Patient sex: F
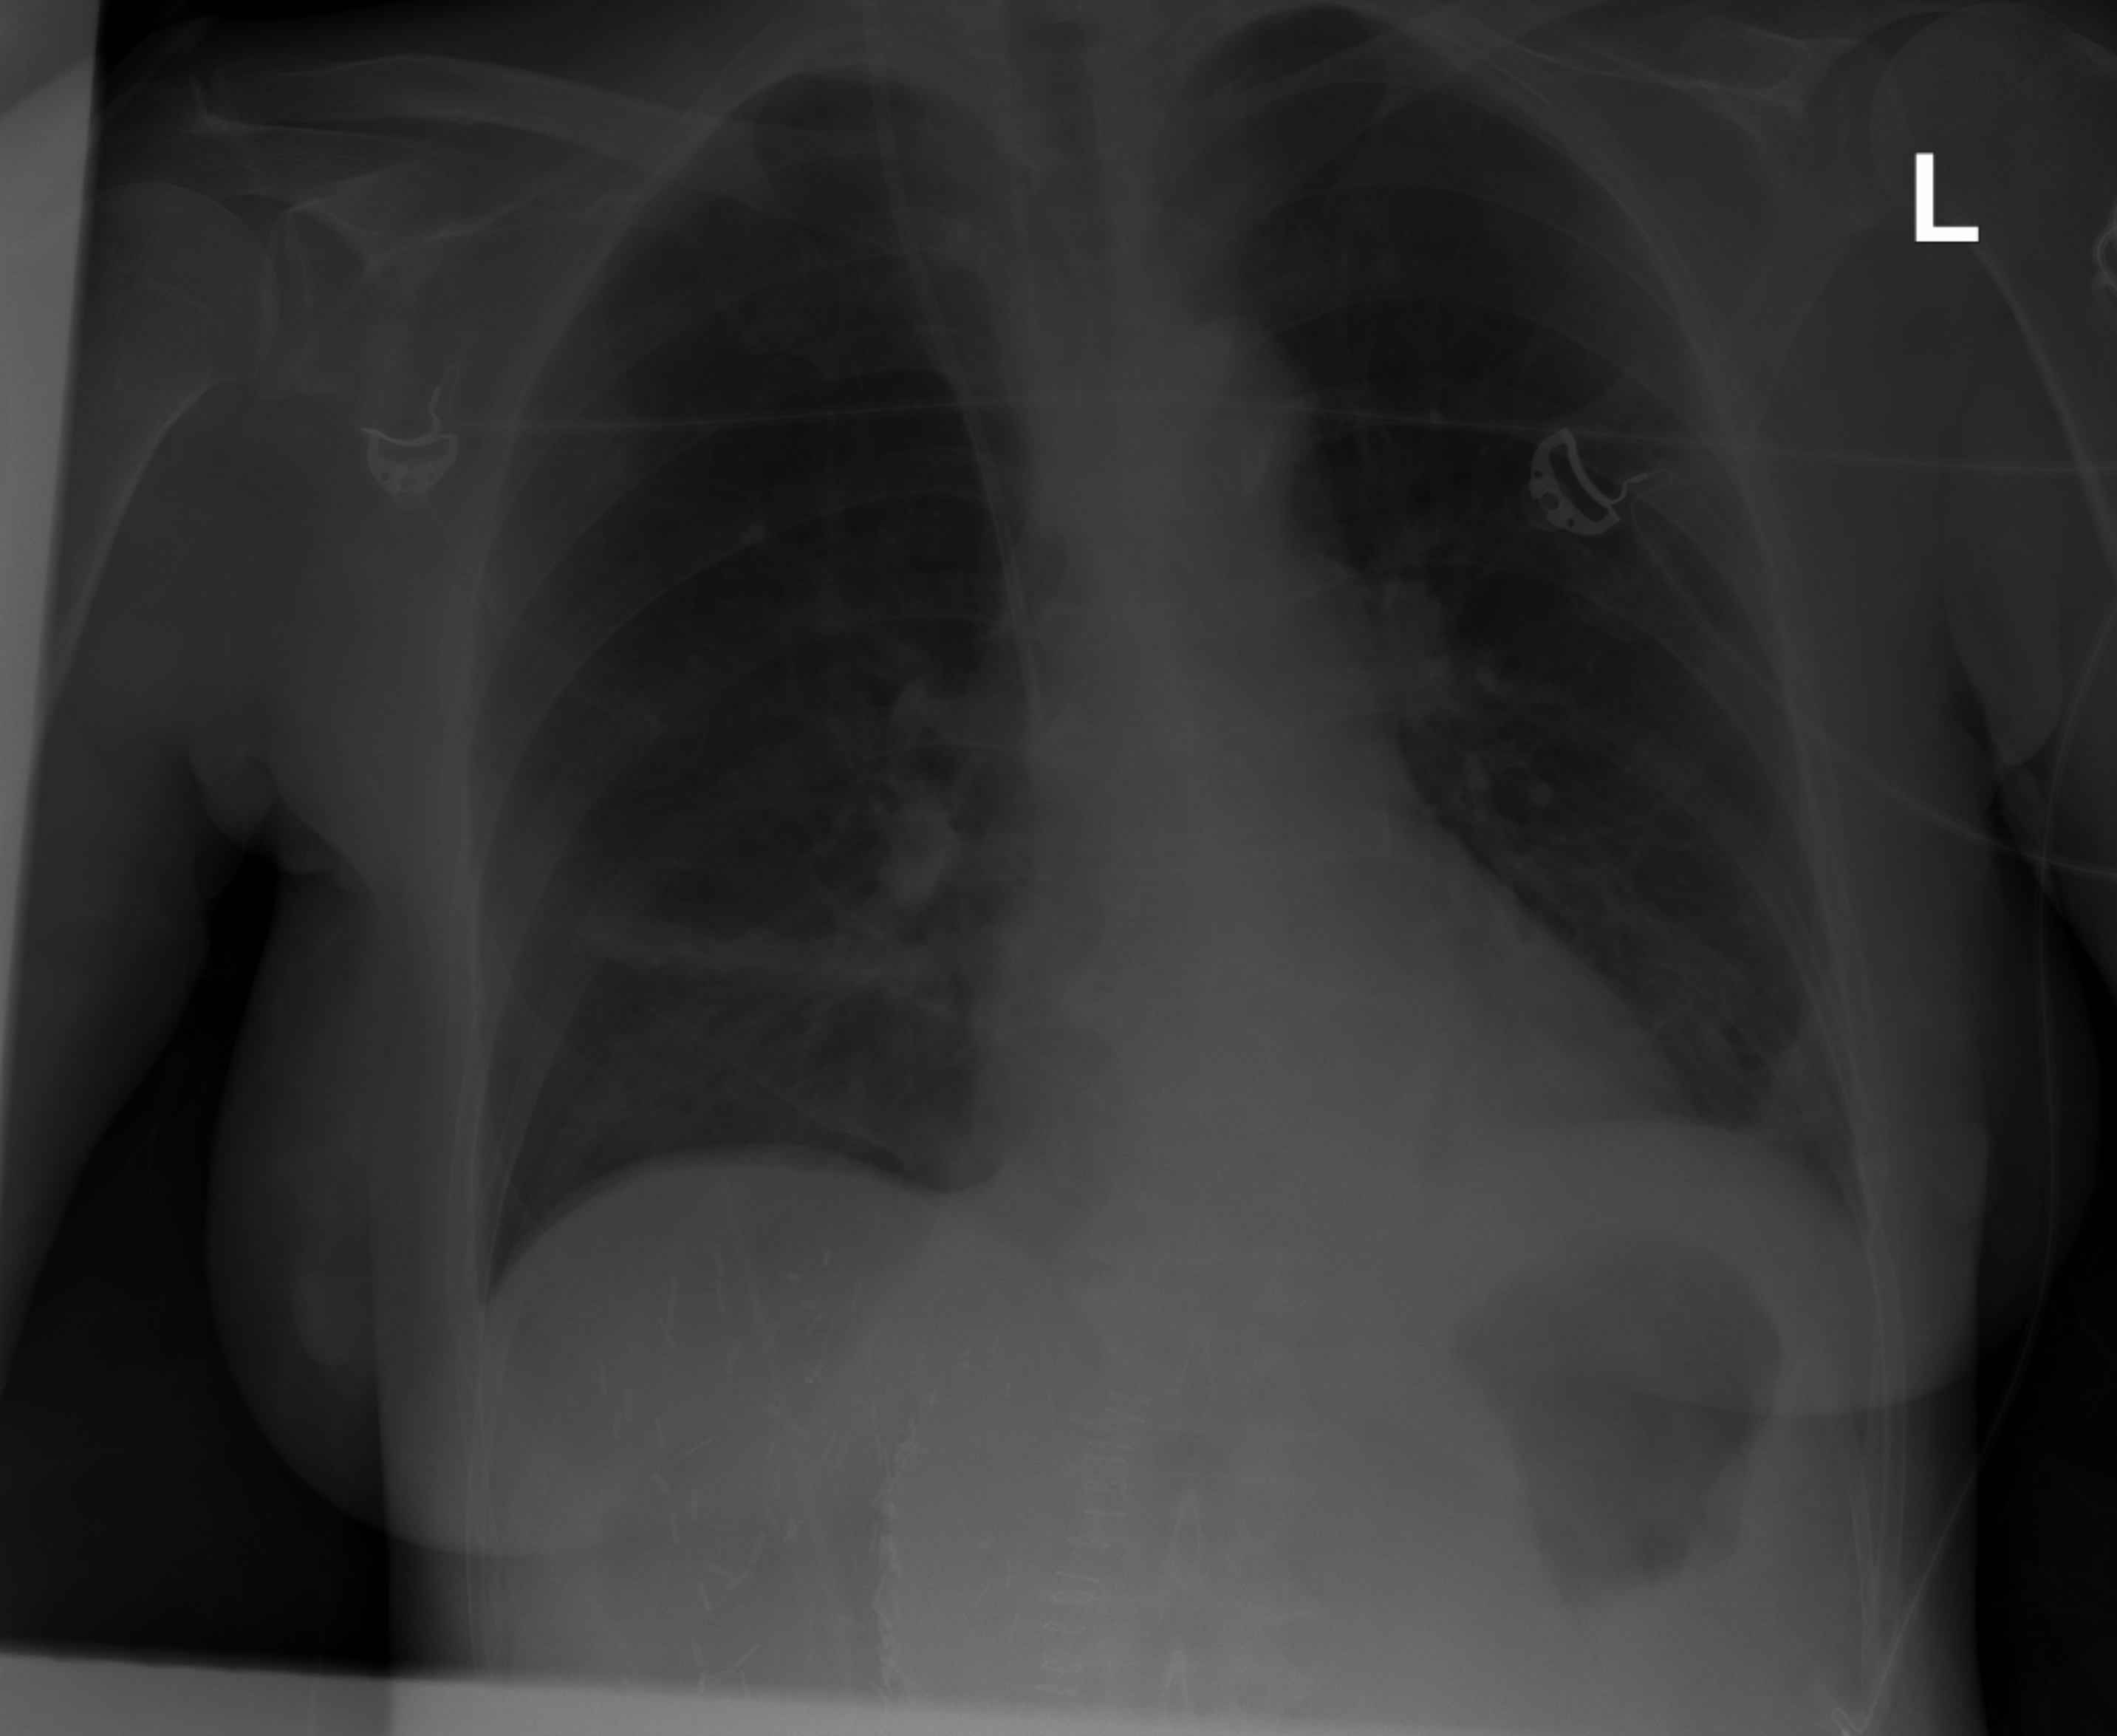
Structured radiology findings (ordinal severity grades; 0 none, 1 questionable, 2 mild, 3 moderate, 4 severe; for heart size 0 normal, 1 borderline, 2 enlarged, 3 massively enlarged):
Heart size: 0
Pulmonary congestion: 0
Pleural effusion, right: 0
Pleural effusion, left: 0
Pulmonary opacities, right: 0
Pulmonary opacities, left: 0
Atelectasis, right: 2
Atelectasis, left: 0